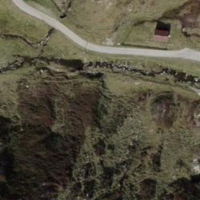
EUNIS habitat code: 26
Species observed at this site:
Calluna vulgaris